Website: home-depot
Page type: billing-address
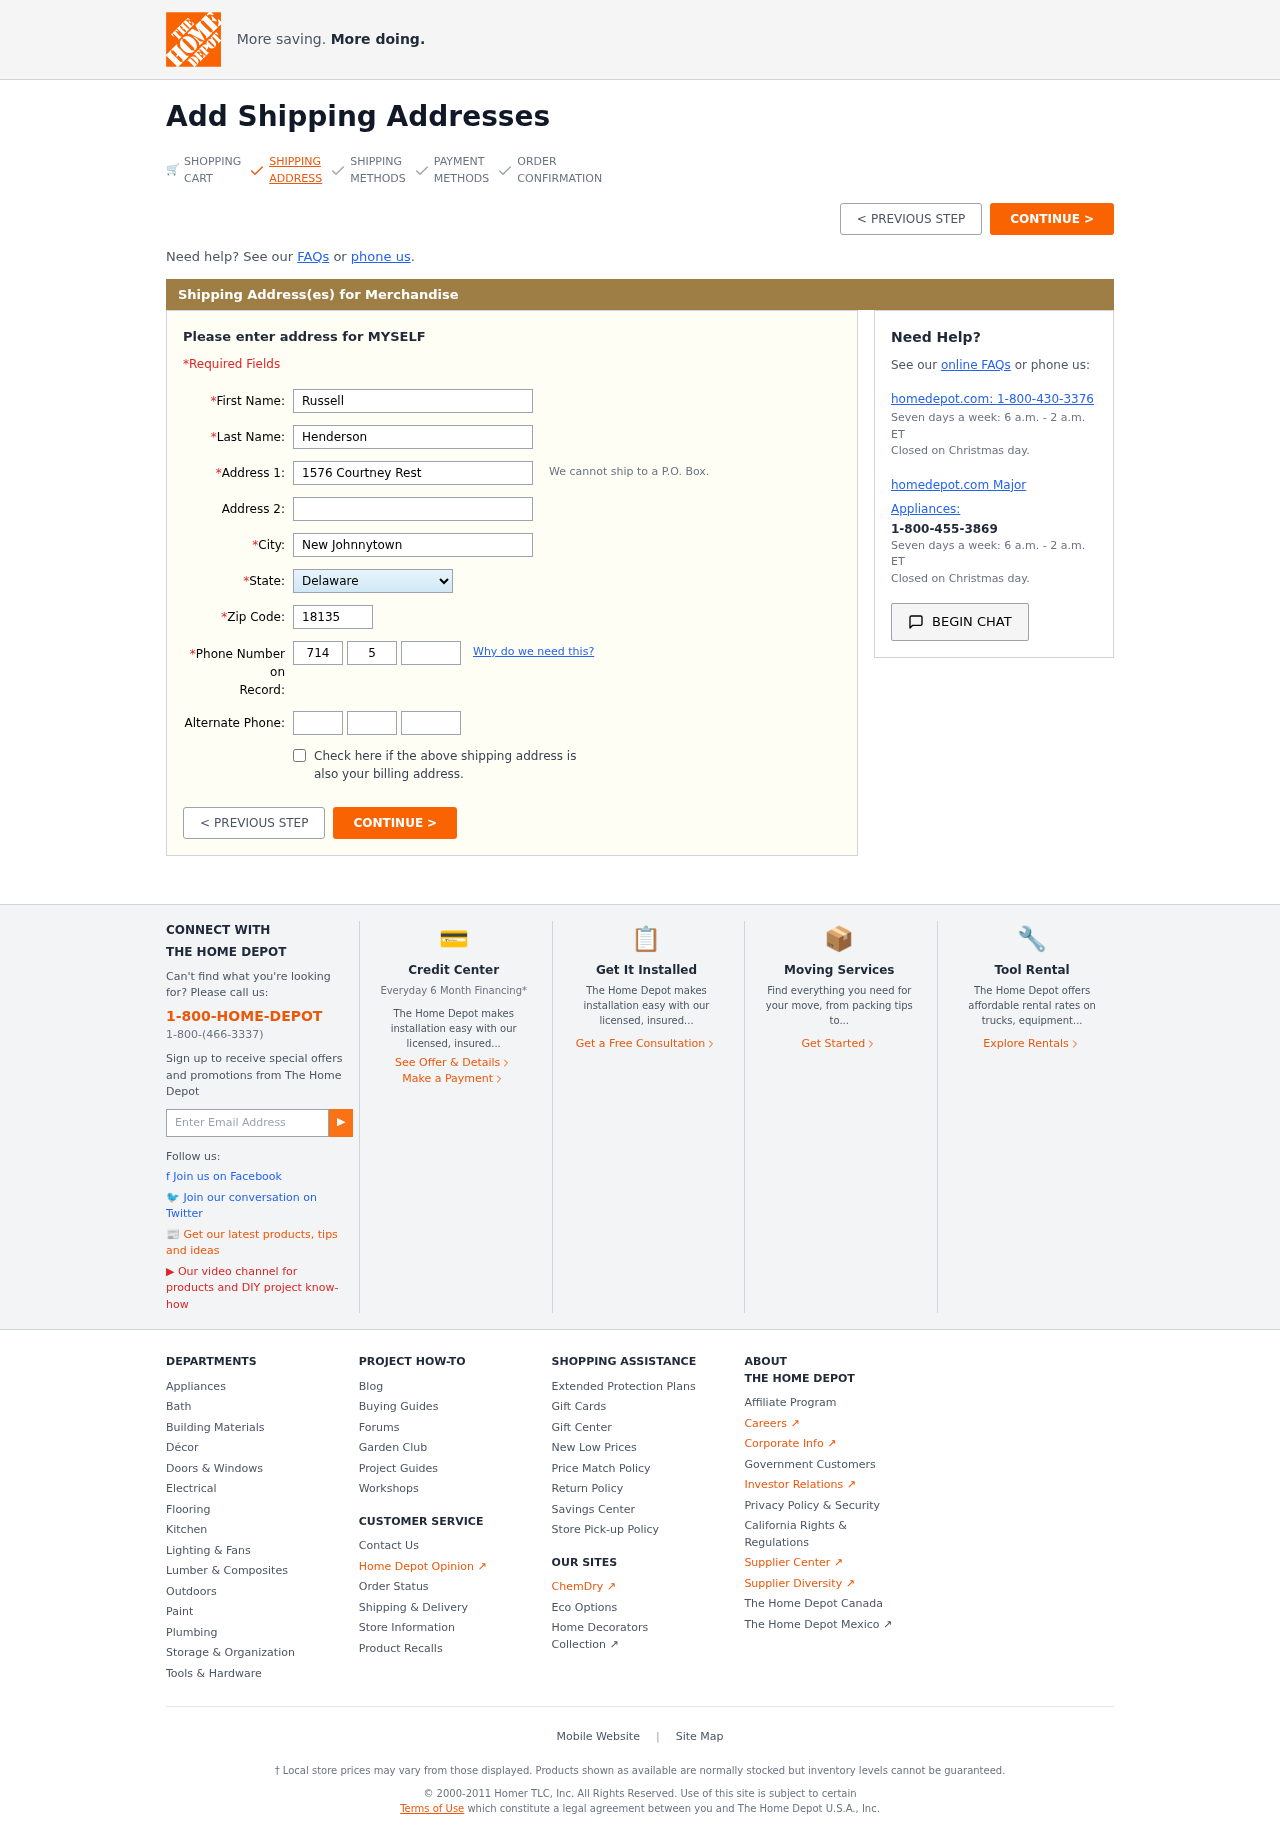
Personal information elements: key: PII_STATE
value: Delaware
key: PII_FIRSTNAME
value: Russell
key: PII_LASTNAME
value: Henderson
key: PII_STREET
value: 1576 Courtney Rest
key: PII_CITY
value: New Johnnytown
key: PII_POSTCODE
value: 18135
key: PII_PHONE_AREA
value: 714
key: PII_PHONE_PREFIX
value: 566
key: PII_PHONE_LINE
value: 0029
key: PII_PHONE_ALT_AREA
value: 814
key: PII_PHONE_ALT_PREFIX
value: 519
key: PII_PHONE_ALT_LINE
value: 8952